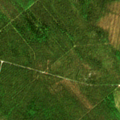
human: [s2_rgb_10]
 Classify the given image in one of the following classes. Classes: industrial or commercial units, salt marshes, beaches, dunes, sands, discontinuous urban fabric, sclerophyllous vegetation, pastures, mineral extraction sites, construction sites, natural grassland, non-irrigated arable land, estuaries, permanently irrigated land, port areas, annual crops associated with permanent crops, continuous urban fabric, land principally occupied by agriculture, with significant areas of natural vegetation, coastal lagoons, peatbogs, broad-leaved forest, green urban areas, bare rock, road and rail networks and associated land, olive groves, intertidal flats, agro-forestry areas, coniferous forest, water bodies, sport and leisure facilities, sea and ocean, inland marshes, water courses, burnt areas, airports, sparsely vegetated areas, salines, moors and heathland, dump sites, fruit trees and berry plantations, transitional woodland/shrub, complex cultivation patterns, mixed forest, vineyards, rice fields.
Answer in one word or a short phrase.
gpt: coniferous forest, mixed forest